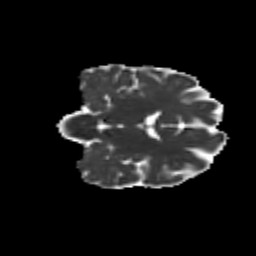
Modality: MD
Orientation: coronal
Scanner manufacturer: siemens
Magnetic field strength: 3 T
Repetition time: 9.2 s
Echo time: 0.084 s